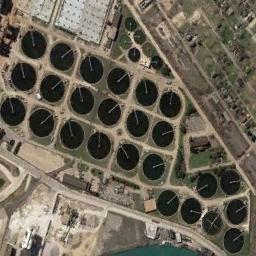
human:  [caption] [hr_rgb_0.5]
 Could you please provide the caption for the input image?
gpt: There are many roads beside the storage tanks .

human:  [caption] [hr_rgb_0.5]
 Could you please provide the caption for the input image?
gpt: There is a black house beside the storage tanks .

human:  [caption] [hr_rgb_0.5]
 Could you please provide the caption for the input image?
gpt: There are many identically sized and neatly arranged storage tanks and many buildings in the factory .

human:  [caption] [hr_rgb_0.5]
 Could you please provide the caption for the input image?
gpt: There are many black storage tanks on the bare land .

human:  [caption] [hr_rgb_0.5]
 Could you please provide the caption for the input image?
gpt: There are many black storage tanks arranged neatly .